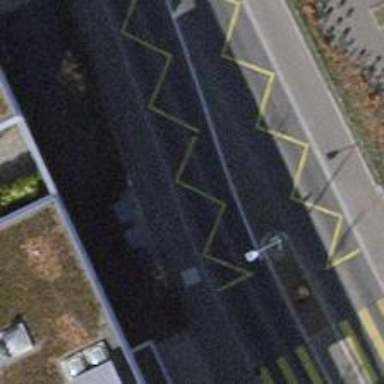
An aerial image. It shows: Bus stop with designated public transport stop position.